Question: I have two datasets. I want to make a chart with 'mpandroidchart'.
This is my dataset in 'json' format :
'''
const bar_chart_point_ver = {
"datasets": [{
"name": "set1",
"setColor": ["#004D40", "#004D40", "#004D40", "#004D40", "#e74c3c",
"#f1c40f", "#3498db"
],
"points": [{
"x": "eli",
"y": "24"
}, {
"x": "mah",
"y": "38"
}, {
"x": "sa",
"y": "77"
}, {
"x": "ni",
"y": "17"
}
]
},
{
"name": "set2",
"setColor": ["#3498db"],
"points": [{
"x": "eli",
"y": "12"
}, {
"x": "mah",
"y": "24"
}, {
"x": "sa",
"y": "125"
}, {
"x": "ni",
"y": "7"
}
]
}
]
};
'''
I want to have a grouped chart. For example in my datasets I have "eli" with value '12' and '24' and I want these values beside each other. Currently my output is:

This is my Java code :
'''
//float groupSpace = 0.06f;
float groupSpace = 0.01 f;
float barSpace = 0.02 f; // x2 dataset
//float barWidth = 0.45f; // x2 dataset
float barWidth = 0.1 f; // x2 dataset
// (0.02 + 0.45) * 2 + 0.06 = 1.00 -> interval per "group"
data.setBarWidth(barWidth); // set the width of each bar
// mChart.setData(data);
mChart.groupBars(0 f, groupSpace, barSpace); // perform the "explicit"
grouping
mChart.invalidate(); // refresh
// mChart.getBarData().setBarWidth(barWidth);
//mChart.getXAxis().setAxisMinValue(startYear);
mChart.getXAxis().setAxisMaximum(i - 1);
//mChart.groupBars(0, groupSpace, barSpace);
mChart.setFitBars(true);
mChart.invalidate();
// mChart.groupBars(0, groupSpace, barSpace);
'''
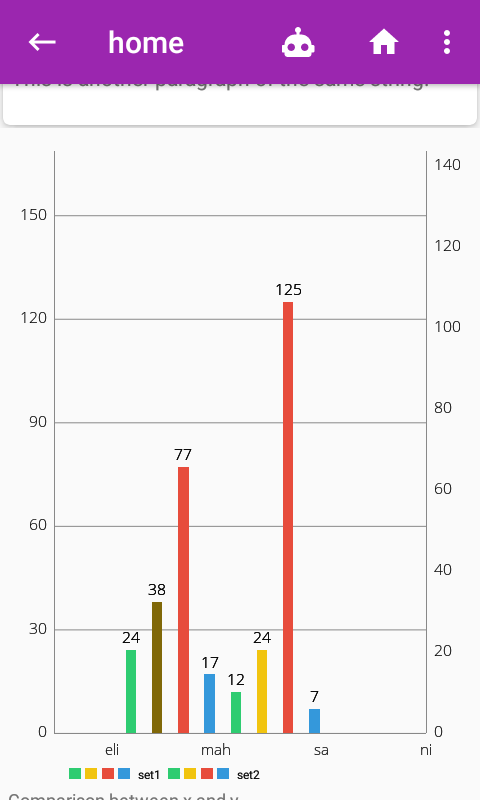
Answer: you have given a barSpace of more than 0.. that's why there is spacing between the bars of the same group. You can check the below implementation :
'''
<com.github.mikephil.charting.charts.BarChart
android:id="@+id/bar_chart"
android:layout_width="match_parent"
android:layout_height="300dp"/>
'''
'''
@Override
protected void onCreate(Bundle savedInstanceState) {
super.onCreate(savedInstanceState);
setContentView(R.layout.activity_main);
mChart = (BarChart) findViewById(R.id.bar_chart);
mChart.setDrawBarShadow(false);
mChart.getDescription().setEnabled(false);
mChart.setPinchZoom(false);
mChart.setDrawGridBackground(false);
// empty labels so that the names are spread evenly
String[] labels = {"", "Name1", "Name2", "Name3", "Name4", "Name5", ""};
IAxisValueFormatter xAxisFormatter = new LabelFormatter(mChart, labels);
XAxis xAxis = mChart.getXAxis();
xAxis.setCenterAxisLabels(true);
xAxis.setPosition(XAxis.XAxisPosition.BOTTOM);
xAxis.setDrawGridLines(false);
xAxis.setGranularity(1f); // only intervals of 1 day
xAxis.setTextColor(Color.BLACK);
xAxis.setTextSize(12);
xAxis.setAxisLineColor(Color.WHITE);
xAxis.setAxisMinimum(1f);
xAxis.setValueFormatter(xAxisFormatter);
YAxis leftAxis = mChart.getAxisLeft();
leftAxis.setTextColor(Color.BLACK);
leftAxis.setTextSize(12);
leftAxis.setAxisLineColor(Color.WHITE);
leftAxis.setDrawGridLines(false);
leftAxis.setGranularity(2);
leftAxis.setLabelCount(8, true);
leftAxis.setPosition(YAxis.YAxisLabelPosition.OUTSIDE_CHART);
mChart.getAxisRight().setEnabled(false);
mChart.getLegend().setEnabled(false);
float[] valOne = {10, 20, 30, 40, 50};
float[] valTwo = {60, 50, 40, 30, 20};
ArrayList<BarEntry> barOne = new ArrayList<>();
ArrayList<BarEntry> barTwo = new ArrayList<>();
for (int i = 0; i < valOne.length; i++) {
barOne.add(new BarEntry(i, valOne[i]));
barTwo.add(new BarEntry(i, valTwo[i]));
}
BarDataSet set1 = new BarDataSet(barOne, "barOne");
set1.setColor(Color.BLUE);
BarDataSet set2 = new BarDataSet(barTwo, "barTwo");
set2.setColor(Color.MAGENTA);
set1.setHighlightEnabled(false);
set2.setHighlightEnabled(false);
set1.setDrawValues(false);
set2.setDrawValues(false);
ArrayList<IBarDataSet> dataSets = new ArrayList<IBarDataSet>();
dataSets.add(set1);
dataSets.add(set2);
BarData data = new BarData(dataSets);
float groupSpace = 0.4f;
float barSpace = 0f;
float barWidth = 0.3f;
// (barSpace + barWidth) * 2 + groupSpace = 1
data.setBarWidth(barWidth);
// so that the entire chart is shown when scrolled from right to left
xAxis.setAxisMaximum(labels.length - 1.1f);
mChart.setData(data);
mChart.setScaleEnabled(false);
mChart.setVisibleXRangeMaximum(4f);
mChart.groupBars(1f, groupSpace, barSpace);
mChart.invalidate();
}
private class LabelFormatter implements IAxisValueFormatter {
String[] labels;
BarLineChartBase<?> chart;
LabelFormatter(BarLineChartBase<?> chart, String[] labels) {
this.chart = chart;
this.labels = labels;
}
@Override
public String getFormattedValue(float value, AxisBase axis) {
return labels[(int) value];
}
}
'''
<URL>